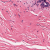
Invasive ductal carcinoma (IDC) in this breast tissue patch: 0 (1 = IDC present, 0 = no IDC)